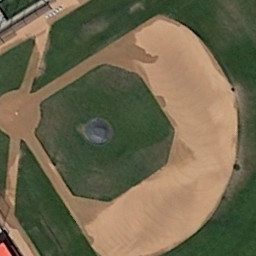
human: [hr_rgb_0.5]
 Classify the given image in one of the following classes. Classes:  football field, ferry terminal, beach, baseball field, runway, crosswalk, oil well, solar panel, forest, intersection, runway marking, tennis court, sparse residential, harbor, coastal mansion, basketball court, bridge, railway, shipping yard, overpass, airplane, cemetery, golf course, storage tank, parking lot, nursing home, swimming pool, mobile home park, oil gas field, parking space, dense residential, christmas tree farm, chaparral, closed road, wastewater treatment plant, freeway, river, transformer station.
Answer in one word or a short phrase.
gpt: baseball field